Question: Recently I came across <URL>, where the text is justified in a very nice way. How can I do it?

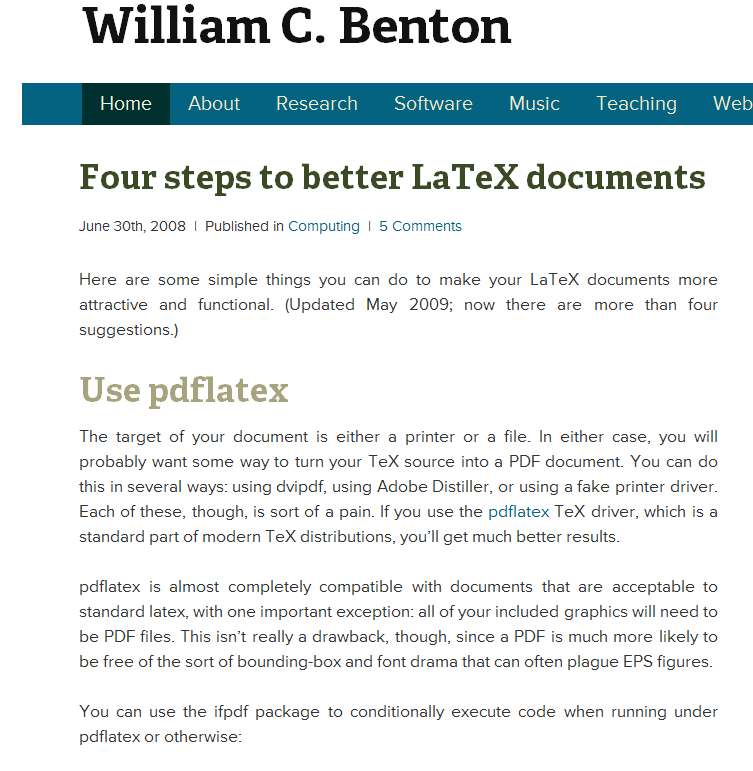
Answer: I think you're just looking for <URL>, no?